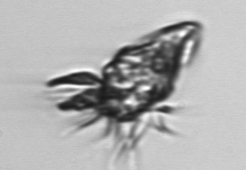
Label: Tontonia_appendiculariformis